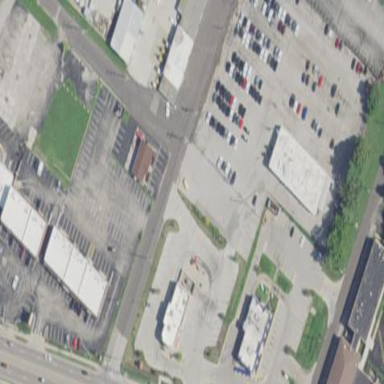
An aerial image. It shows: Retail area.